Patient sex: M
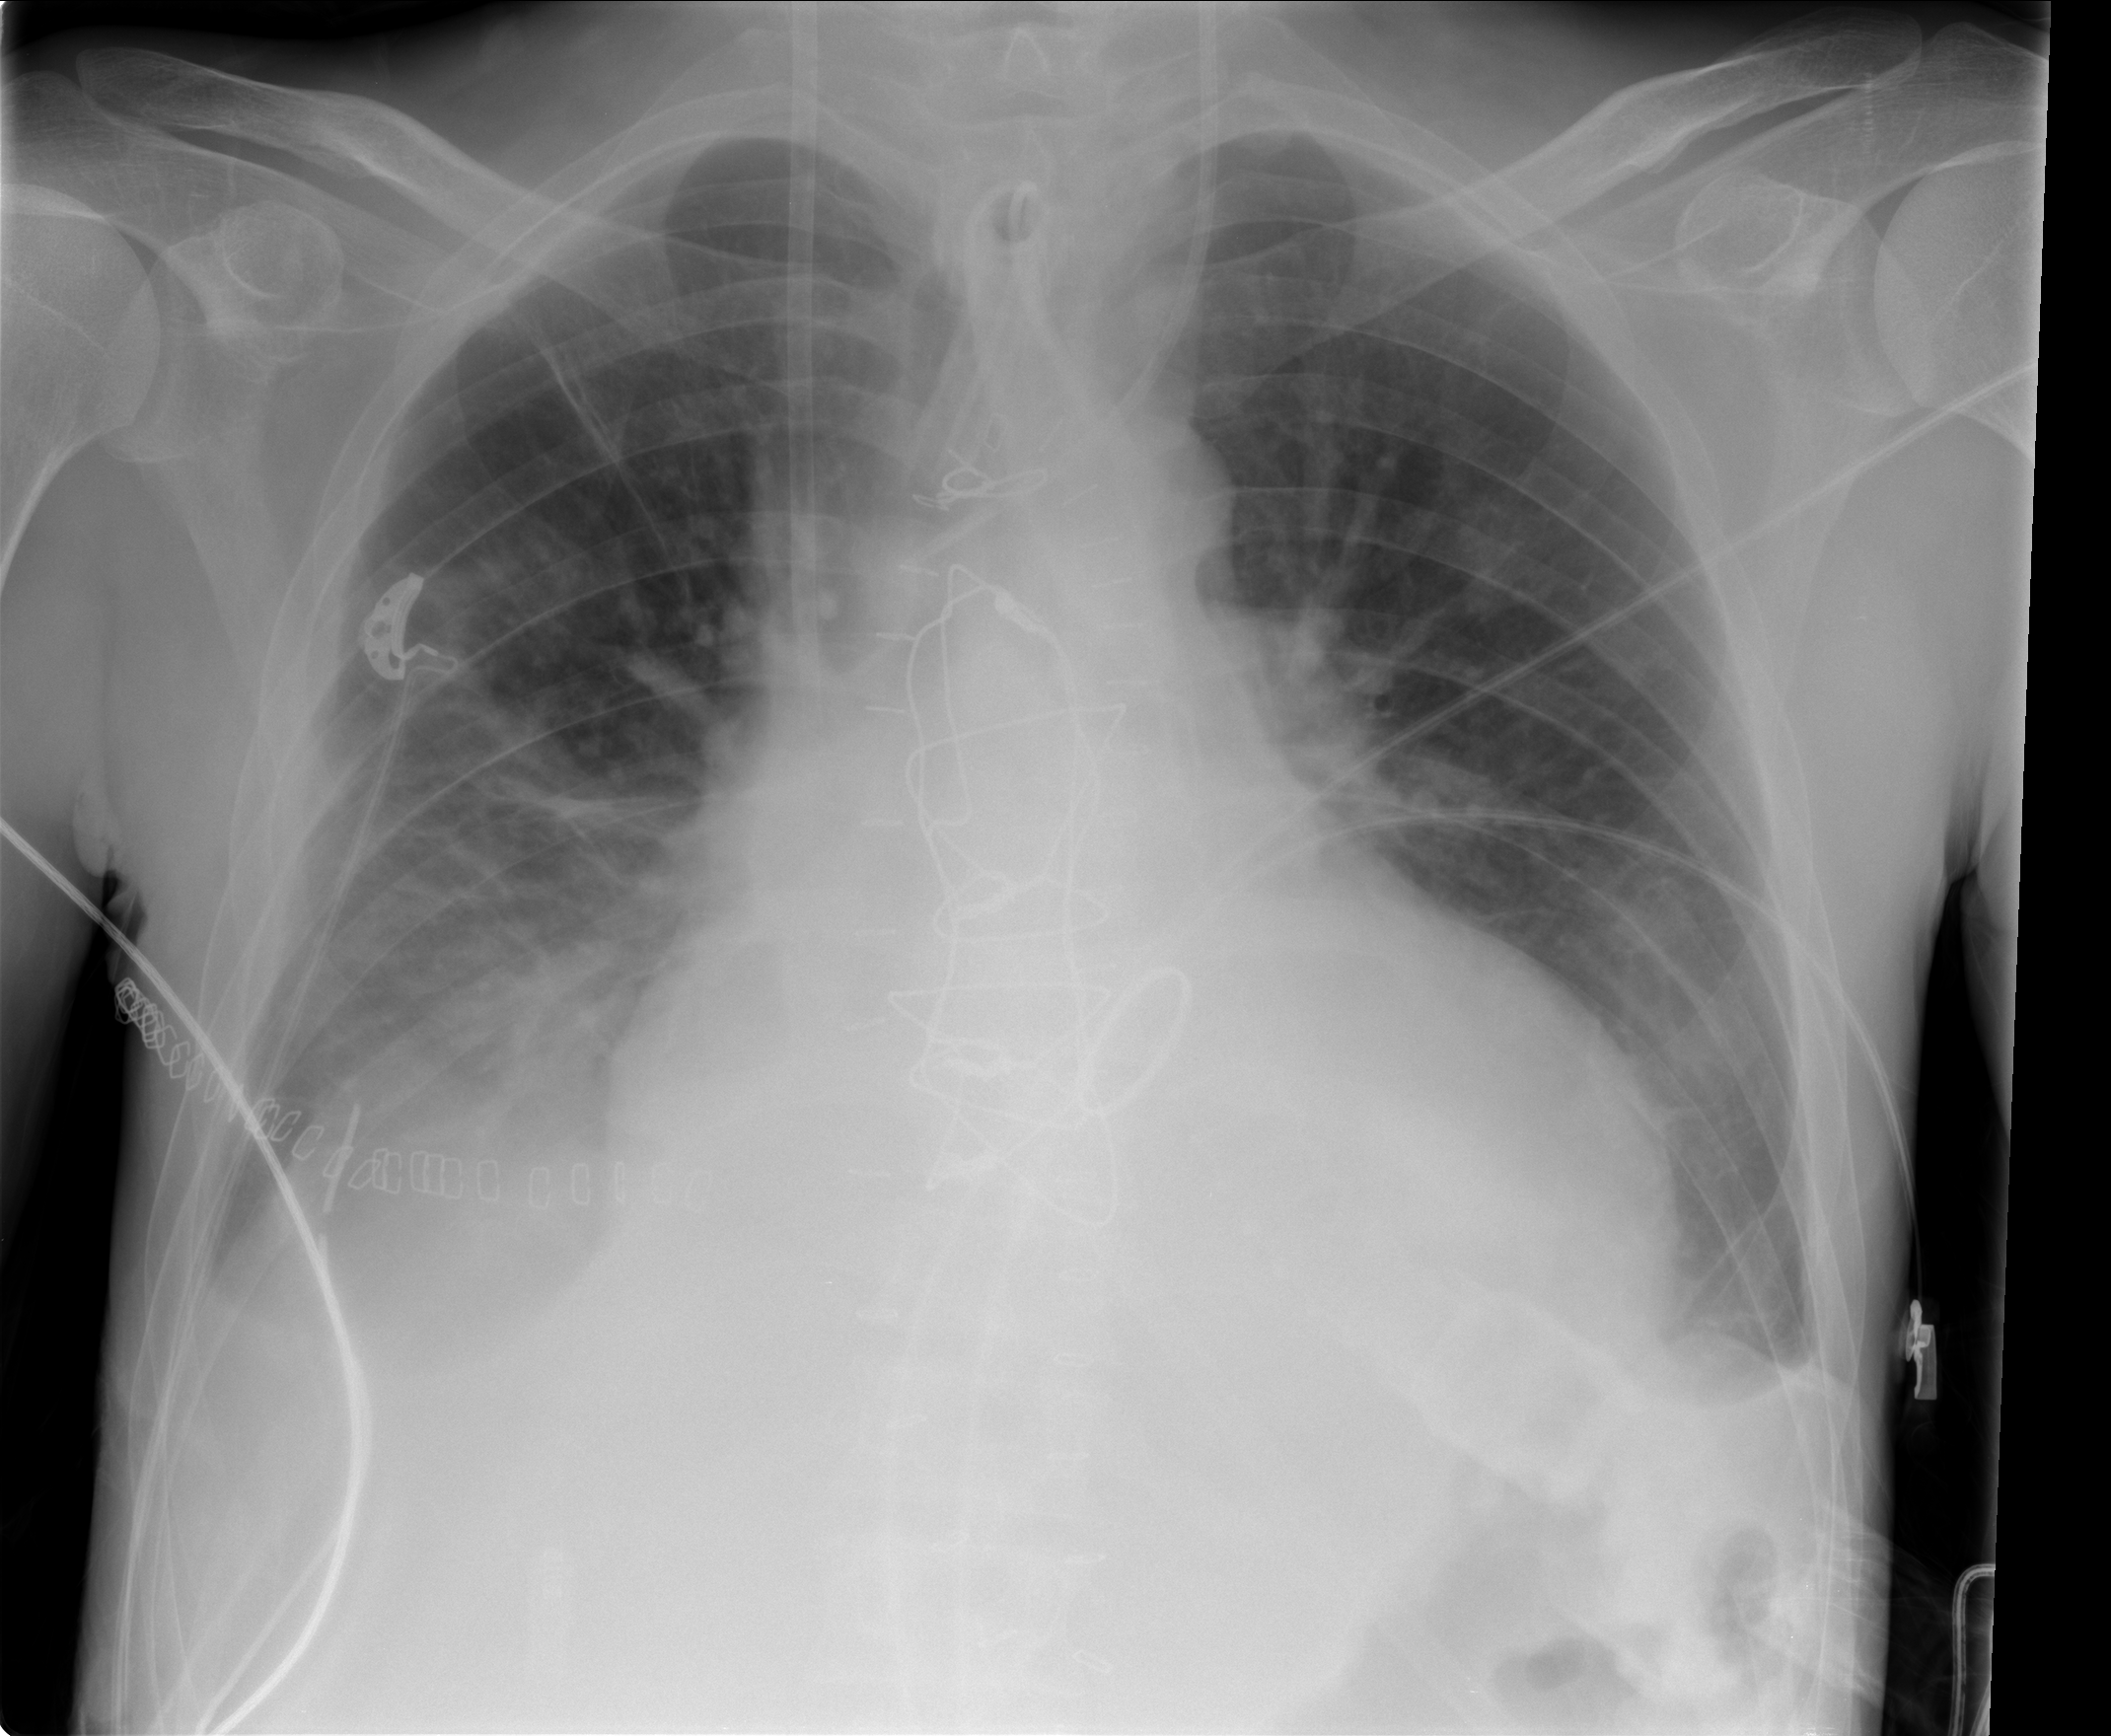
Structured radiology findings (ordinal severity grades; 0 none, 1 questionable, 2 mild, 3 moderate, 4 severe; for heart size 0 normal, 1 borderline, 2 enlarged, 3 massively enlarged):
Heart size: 2
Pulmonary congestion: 2
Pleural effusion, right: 2
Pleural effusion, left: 1
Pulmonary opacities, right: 2
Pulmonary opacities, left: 0
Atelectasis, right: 2
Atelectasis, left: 0